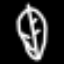
Label: leaf